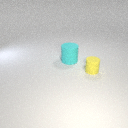
small yellow rubber cylinder in front of large cyan rubber cylinder